Field crop: maize
Growth stage: 2
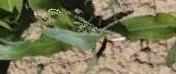
Species: maize